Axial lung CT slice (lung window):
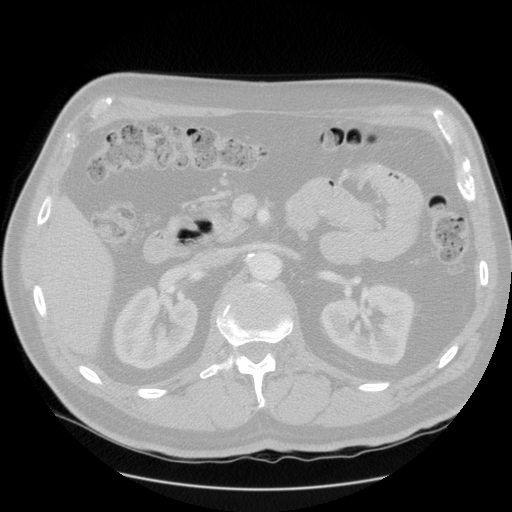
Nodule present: no